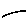
Label: line